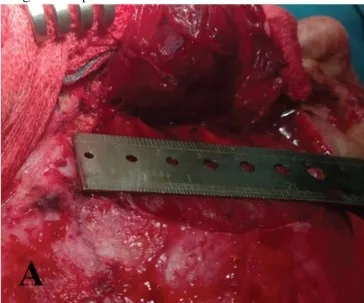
(A): Intra-operative view of the hemangioma approached through coronal incision.
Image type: medical_photograph (other_medical_photograph)